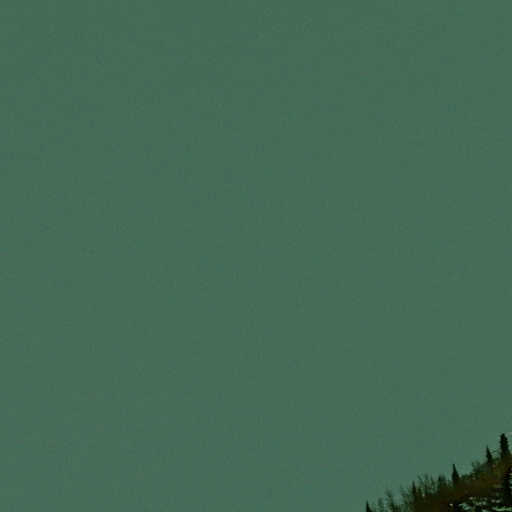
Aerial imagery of cape in Alaska named Guide Point containing only unknown